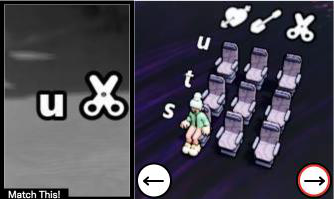
Task: seats
Answer: no